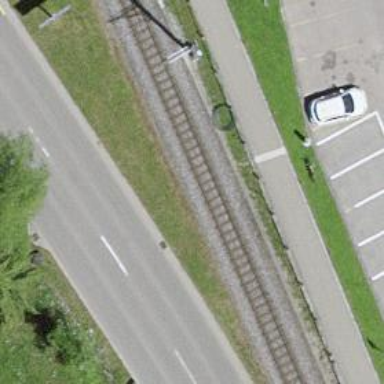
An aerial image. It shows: Railway switch.